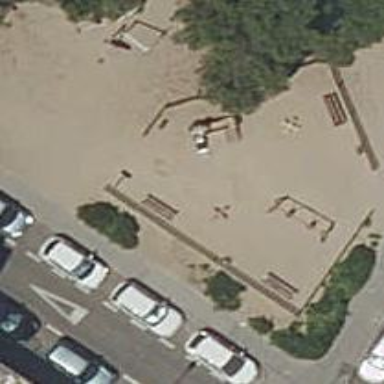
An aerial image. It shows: Playground area for leisure land.